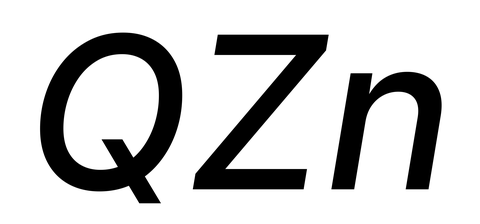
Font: Inter-Italic_Medium_Italic